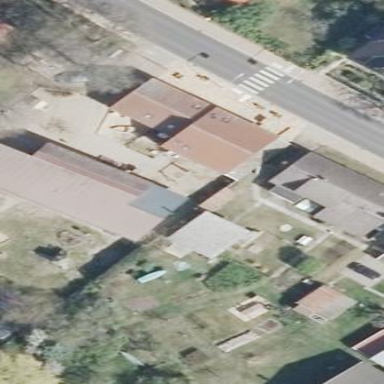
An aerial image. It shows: Kindergarten building.